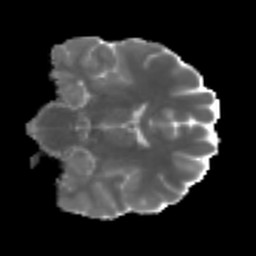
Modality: MD
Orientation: coronal
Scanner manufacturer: siemens
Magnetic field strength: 3 T
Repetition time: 3.6 s
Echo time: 0.092 s